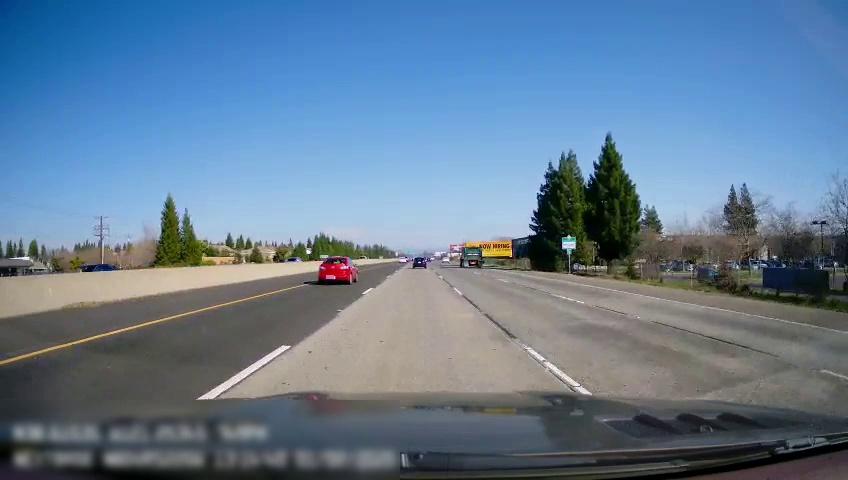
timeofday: Day
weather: Sunny
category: Vehicles | Car
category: Vehicles | Car
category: Drivable Space
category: Vehicles | Truck
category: Vehicles | Car
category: Vehicles | Car
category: Lanes | Alternate Lane
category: Lanes | Alternate Lane
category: Lanes | Current Lane
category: Lanes | Current Lane
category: Lanes | Alternate Lane